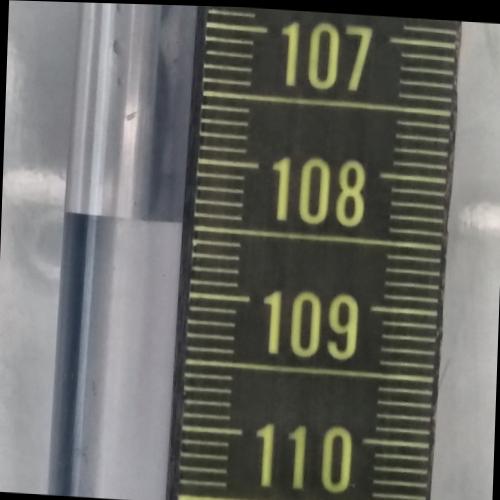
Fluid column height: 108.5 cm